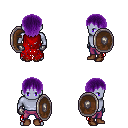
a pixel art fantasy rpg character, male body template, dark elf, purple skin, red tattered cape, magenta pants, purple plain hairstyle, metal gloves, brown shoes, shield, four views (front, back, left, right), 2x2 character sprite sheet, small pixel art, hard edges, no anti-aliasing